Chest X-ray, AP view. Patient: 53 years old, sex M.
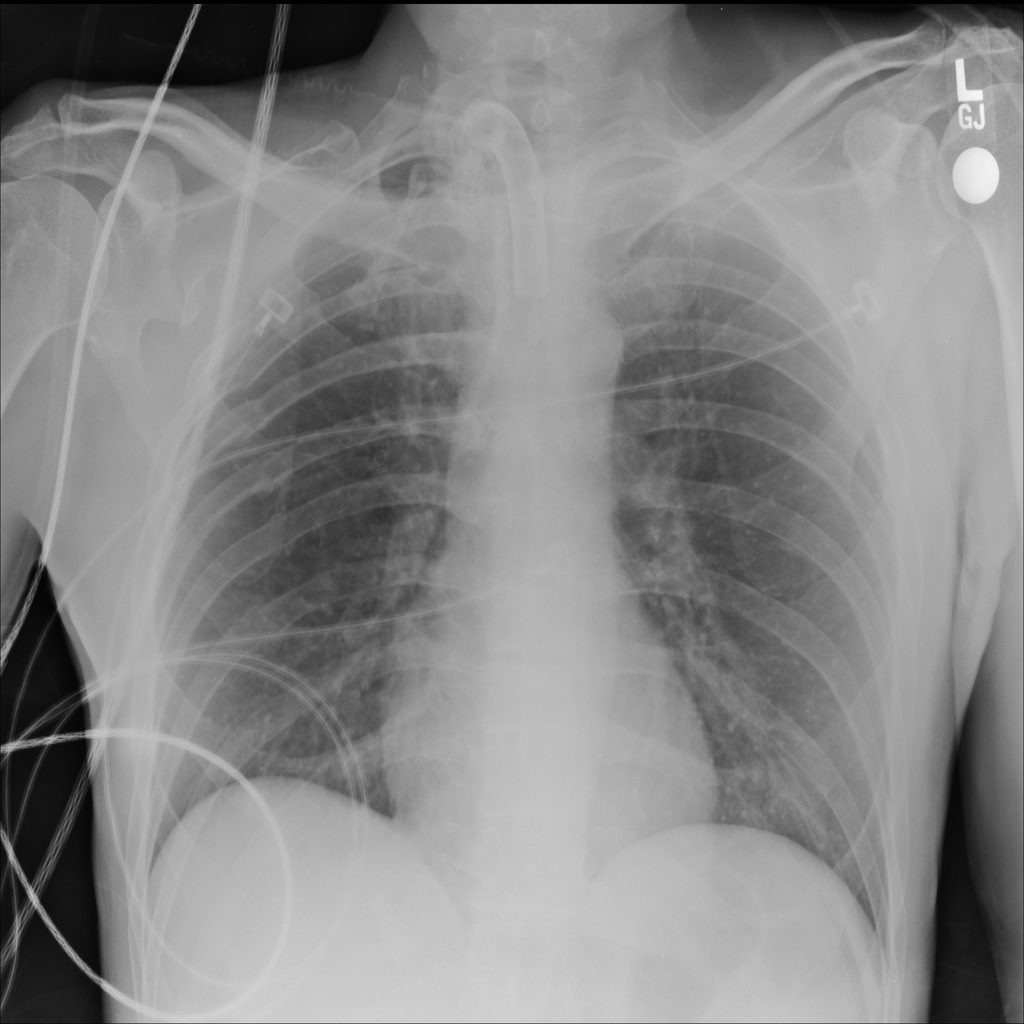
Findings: No Finding